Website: lowes
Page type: customer-info-address
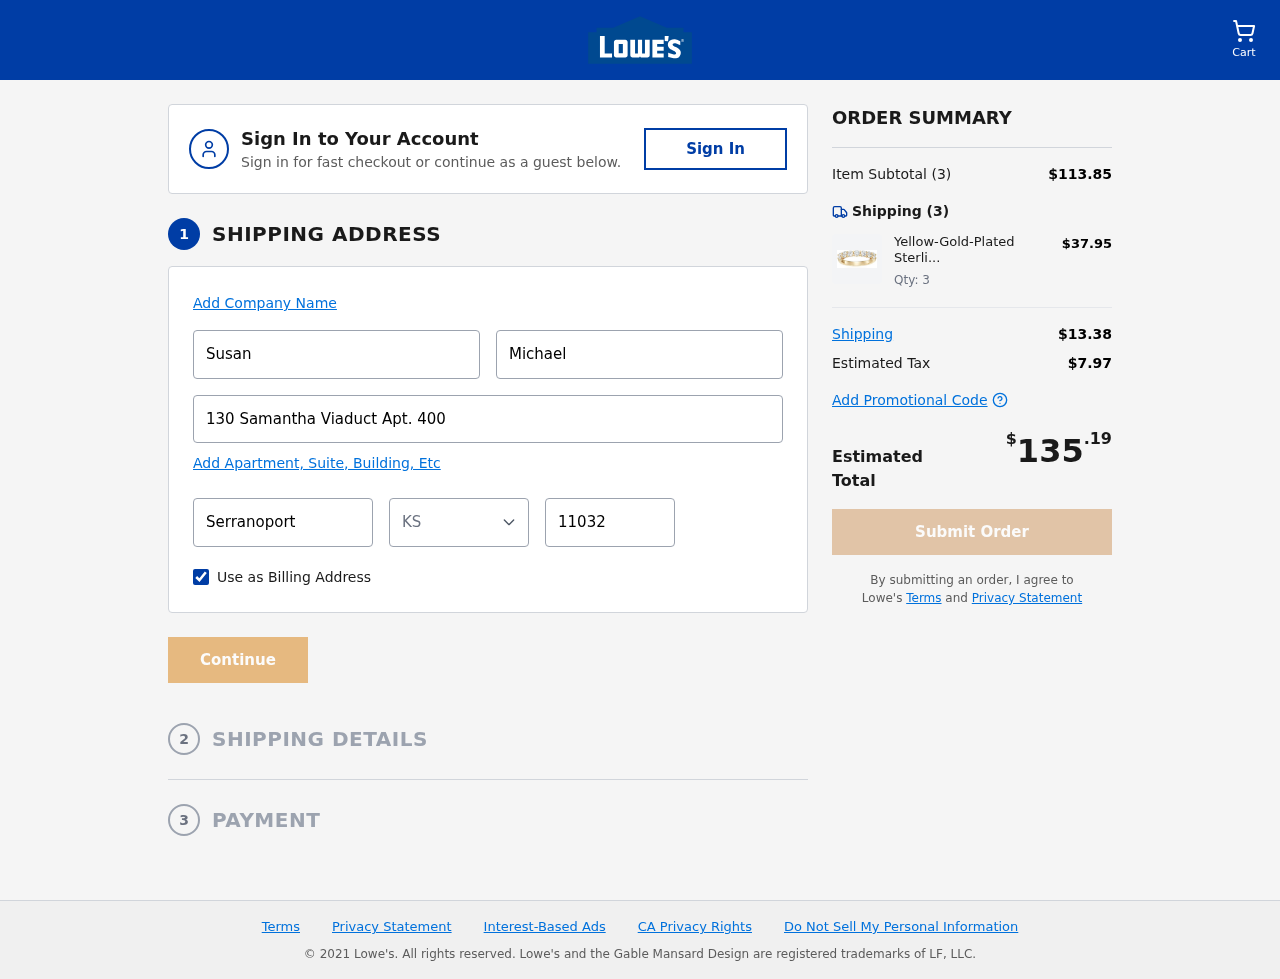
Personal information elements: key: PII_CITY
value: Serranoport
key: PII_FIRSTNAME
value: Susan
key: PII_LASTNAME
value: Michael
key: PII_POSTCODE
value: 11032
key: PII_STATE_ABBR
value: KS
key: PII_STREET
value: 130 Samantha Viaduct Apt. 400
Product elements: key: PRODUCT1_NAME
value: Yellow-Gold-Plated Sterling Silver 7-Stone Ring made with Swarovski Zirconia (1 cttw), Size 7
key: PRODUCT1_PRICE
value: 37.95
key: PRODUCT1_QUANTITY
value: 3
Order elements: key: ORDER_NUM_ITEMS
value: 3
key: ORDER_SUBTOTAL
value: $113.85
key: ORDER_NUM_ITEMS2
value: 3
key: ORDER_SHIPPING_COST
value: $13.38
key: ORDER_TAX
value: $7.97
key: ORDER_TOTAL
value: $135.19